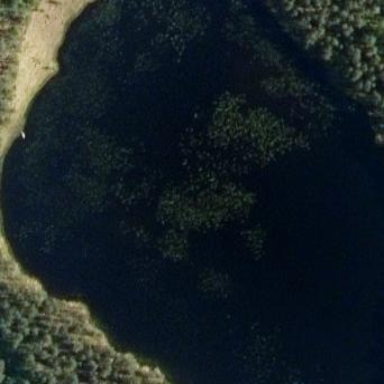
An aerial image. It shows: Serene lake.